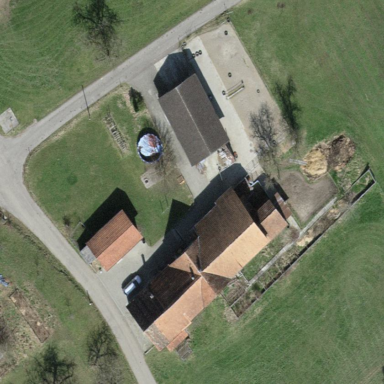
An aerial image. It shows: Farmyard area.